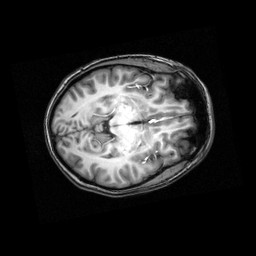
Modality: T1w
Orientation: axial
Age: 20
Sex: female
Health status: healthy
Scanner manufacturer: philips
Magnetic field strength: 3 T
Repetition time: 0.008 s
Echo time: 0.0037 s